Question: Check the screenshot below from Omnigroup, note the nested cards, how do you think we can implement a similar one in Delphi? Custom draw Virtual treeview? Any other hints? Thanks!

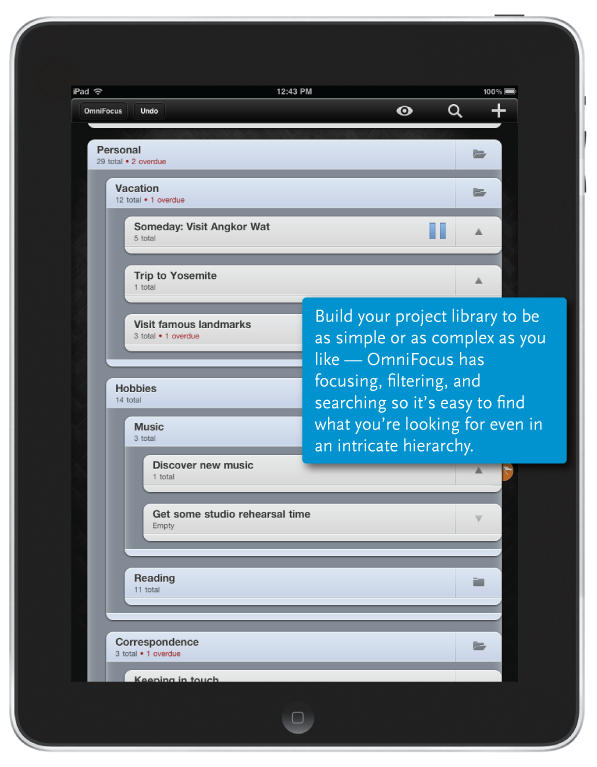
Answer: An owner draw treeview might do the job. You could look at Virtual Treeview which is an open source component (and according to another SO question on of the best).